Question: 1. I have developed app considering 3.5 inch with .xib files and not storyboard.
2. I am unable to find any tutorial or guide which will help me in designing app similar for all screens.
3. I am using Xcode 5.0.1
4. I am developing only plain app with no auto layout and only for iOS 6 and iOS 7 (IPhone).
5. Below is the screenshot how it differs on different screens. A. IPhone iOS 6 simulator: B. 3.5 Inch (Ios 6 and Ios 7) C. 4.0 Inch (Ios 6 and Ios 7)
Update:
Please update below answers to also know 4.7 and 5.5 inches screen.

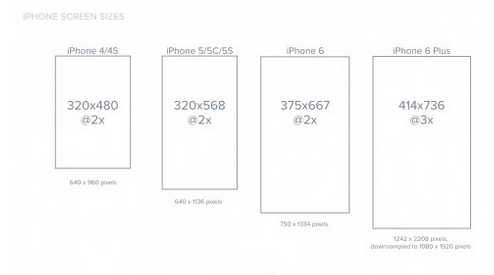
Answer: If you want check it :
'''
extension UIDevice {
var iPhoneX: Bool {
return UIScreen.main.nativeBounds.height == 2436
}
var iPhone: Bool {
return UIDevice.current.userInterfaceIdiom == .phone
}
enum ScreenType: String {
case iPhone4_4S = "iPhone 4 or iPhone 4S"
case iPhones_5_5s_5c_SE = "iPhone 5, iPhone 5s, iPhone 5c or iPhone SE"
case iPhones_6_6s_7_8 = "iPhone 6, iPhone 6S, iPhone 7 or iPhone 8"
case iPhones_6Plus_6sPlus_7Plus_8Plus = "iPhone 6 Plus, iPhone 6S Plus, iPhone 7 Plus or iPhone 8 Plus"
case iPhoneXR = "iPhone XR"
case iPhoneX_iPhoneXS = "iPhone X,iPhoneXS"
case iPhoneXSMax = "iPhoneXS Max"
case unknown
}
var screenType: ScreenType {
switch UIScreen.main.nativeBounds.height {
case 960:
return .iPhone4_4S
case 1136:
return .iPhones_5_5s_5c_SE
case 1334:
return .iPhones_6_6s_7_8
case 1792:
return .iPhoneXR
case 1920, 2208:
return .iPhones_6Plus_6sPlus_7Plus_8Plus
case 2436:
return .iPhoneX_iPhoneXS
case 2688:
return .iPhoneXSMax
default:
return .unknown
}
}
}
'''
You can check like:
'''
print("screenType:", UIDevice.current.screenType.rawValue)
'''
For checking
'''
if ([[UIScreen mainScreen] respondsToSelector:@selector(scale)]) {
if ([[UIScreen mainScreen] scale] == 2.0) {
if([UIScreen mainScreen].bounds.size.height == 568){
// iPhone retina-4 inch
} else{
// iPhone retina-3.5 inch
}
}
else {
// not retina display
}
'''
For checking Programmatically:
'''
if ([[UIScreen mainScreen] respondsToSelector:@selector(scale)]) {
if ([[UIScreen mainScreen] scale] == 2.0) {
if([UIScreen mainScreen].bounds.size.height == 667){
// iPhone retina-4.7 inch(iPhone 6)
}
else if([UIScreen mainScreen].bounds.size.height == 568){
// iPhone retina-4 inch(iPhone 5 or 5s)
}
else{
// iPhone retina-3.5 inch(iPhone 4s)
}
}
else if ([[UIScreen mainScreen] scale] == 3.0)
{
//if you want to detect the iPhone 6+ only
if([UIScreen mainScreen].bounds.size.height == 736.0){
//iPhone retina-5.5 inch screen(iPhone 6 plus)
}
//iPhone retina-5.5 inch screen(iPhone 6 plus)
}
}
'''
Also check this
'''
#define IS_IPHONE_5 (IS_IPHONE && [[UIScreen mainScreen] bounds].size.height == 568.0)
#define IS_IPHONE_6 (IS_IPHONE && [[UIScreen mainScreen] bounds].size.height == 667.0)
#define IS_IPHONE_6_PLUS (IS_IPHONE && [[UIScreen mainScreen] bounds].size.height == 736.0)
'''
may it will help you .
Happy coding.